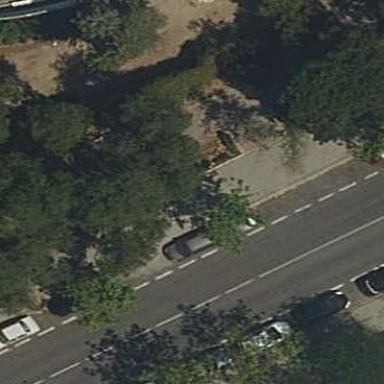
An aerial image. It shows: Garden with kerb barrier.